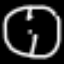
Label: clock